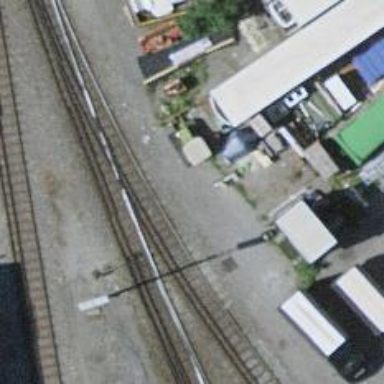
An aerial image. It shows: Single-track railway spur.